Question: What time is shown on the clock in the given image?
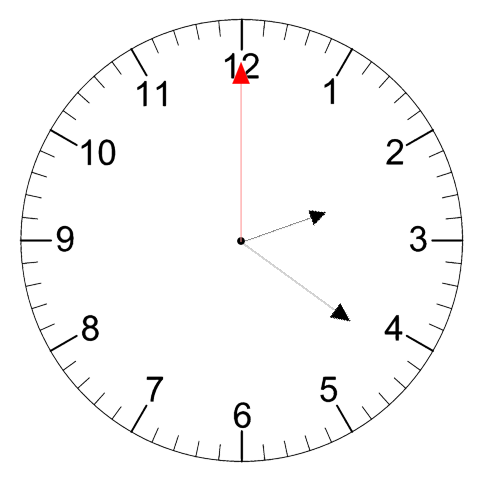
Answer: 02:21:00